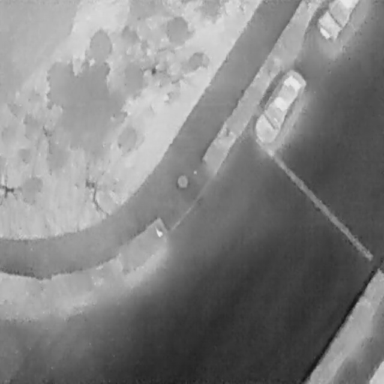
There are two Cars in the infrared image.